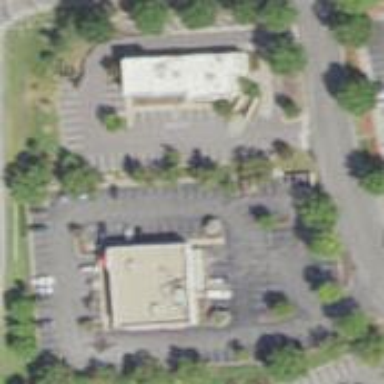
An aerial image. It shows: Retail area.